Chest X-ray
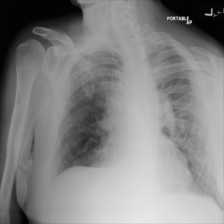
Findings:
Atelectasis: negative
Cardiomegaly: negative
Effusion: negative
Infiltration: negative
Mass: negative
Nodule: negative
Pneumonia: negative
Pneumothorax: negative
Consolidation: negative
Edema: negative
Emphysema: negative
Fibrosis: negative
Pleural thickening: negative
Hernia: negative